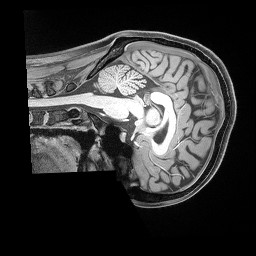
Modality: T1w
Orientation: sagittal
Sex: female
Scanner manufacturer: siemens
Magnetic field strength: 3 T
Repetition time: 2.53 s
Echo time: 0.00169 s